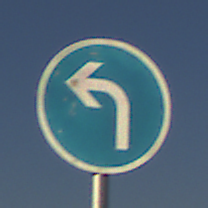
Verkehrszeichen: VorgeschriebeneFahrtrichtungLinks
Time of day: MorningAfternoon
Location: Outdoor (Nature)
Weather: Clear
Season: NotSpecified
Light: Natural